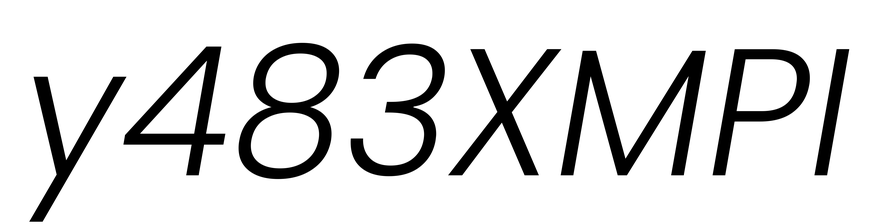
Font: Poppins-LightItalic